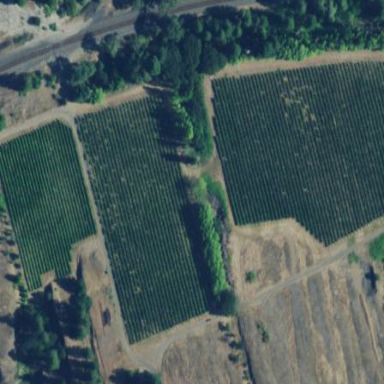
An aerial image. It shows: Beautiful vineyard in the countryside.